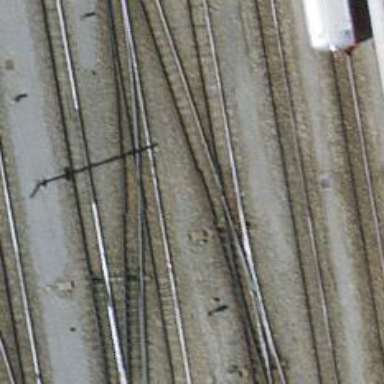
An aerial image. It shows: Narrow-gauge railway siding with electrified contact lines. It consists of one track.